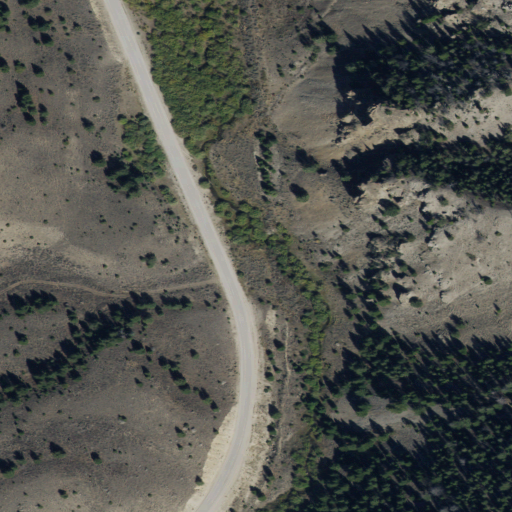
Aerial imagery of valley in Idaho named Waugh Gulch containing shrub, evergreen forest, medium intensity development, low intensity development, and open development